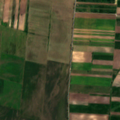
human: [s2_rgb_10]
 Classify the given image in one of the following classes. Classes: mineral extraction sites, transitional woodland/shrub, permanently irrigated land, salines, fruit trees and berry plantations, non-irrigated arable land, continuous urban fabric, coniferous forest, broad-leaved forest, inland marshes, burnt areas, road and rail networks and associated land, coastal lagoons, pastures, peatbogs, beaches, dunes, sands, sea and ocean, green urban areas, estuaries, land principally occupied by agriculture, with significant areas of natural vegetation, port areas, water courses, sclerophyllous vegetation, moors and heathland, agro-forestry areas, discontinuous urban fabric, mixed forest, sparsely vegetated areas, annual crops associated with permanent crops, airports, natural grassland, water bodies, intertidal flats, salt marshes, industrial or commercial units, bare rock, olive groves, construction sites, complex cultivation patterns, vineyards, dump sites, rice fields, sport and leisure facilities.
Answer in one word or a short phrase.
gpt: non-irrigated arable land